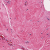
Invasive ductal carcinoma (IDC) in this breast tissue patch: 0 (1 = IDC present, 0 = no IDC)